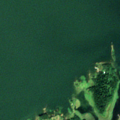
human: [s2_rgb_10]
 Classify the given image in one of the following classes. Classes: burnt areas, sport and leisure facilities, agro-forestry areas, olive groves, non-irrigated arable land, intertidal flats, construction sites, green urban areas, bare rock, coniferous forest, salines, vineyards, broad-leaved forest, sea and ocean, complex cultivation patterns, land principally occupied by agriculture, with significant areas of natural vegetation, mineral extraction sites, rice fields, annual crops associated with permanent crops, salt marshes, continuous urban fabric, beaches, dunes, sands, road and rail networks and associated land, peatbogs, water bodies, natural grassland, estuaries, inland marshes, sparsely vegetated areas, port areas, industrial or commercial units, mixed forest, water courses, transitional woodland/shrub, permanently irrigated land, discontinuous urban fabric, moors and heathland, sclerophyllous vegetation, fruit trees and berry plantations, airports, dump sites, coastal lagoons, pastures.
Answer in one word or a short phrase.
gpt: land principally occupied by agriculture, with significant areas of natural vegetation, coniferous forest, sea and ocean